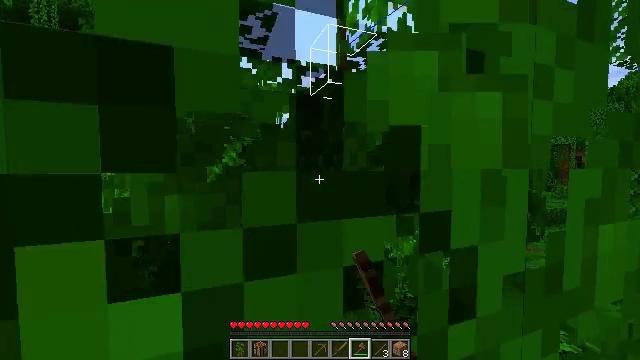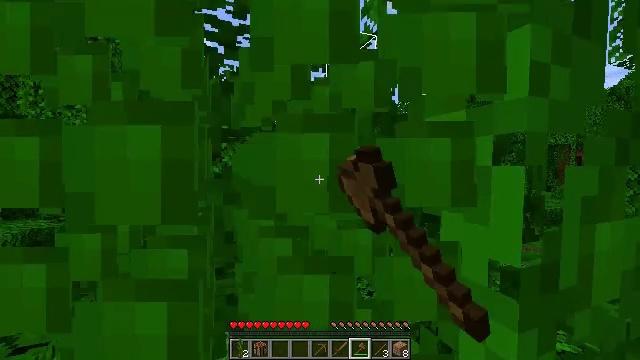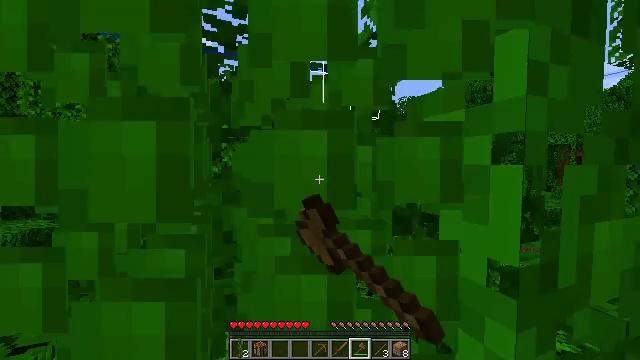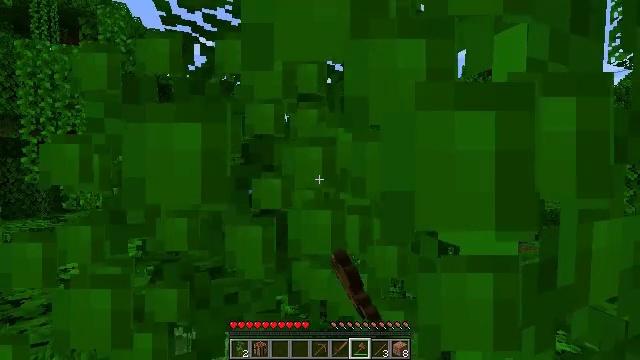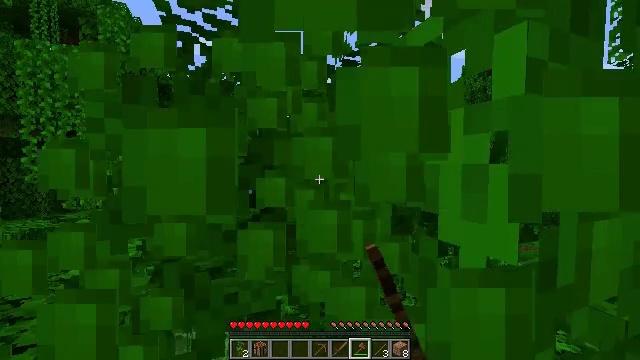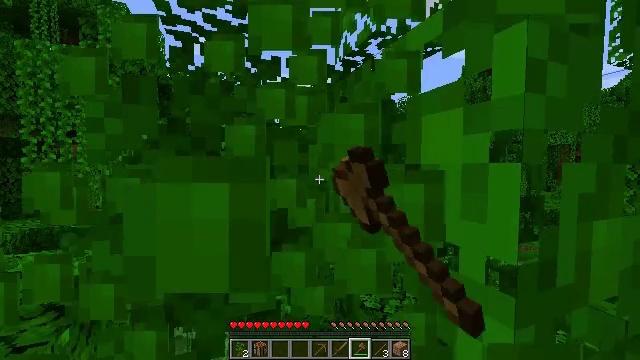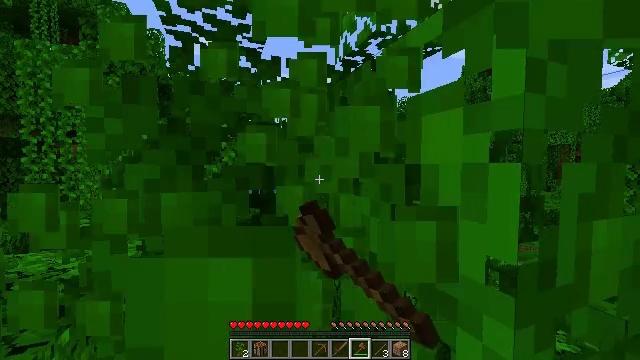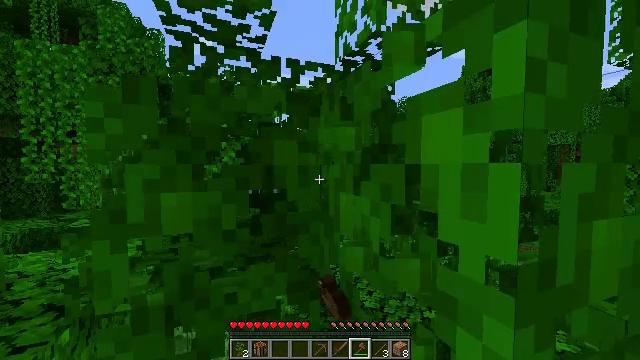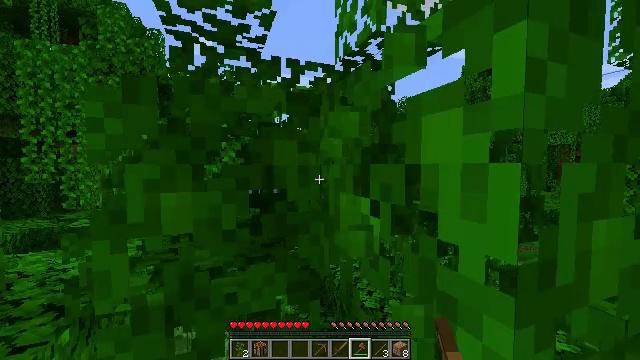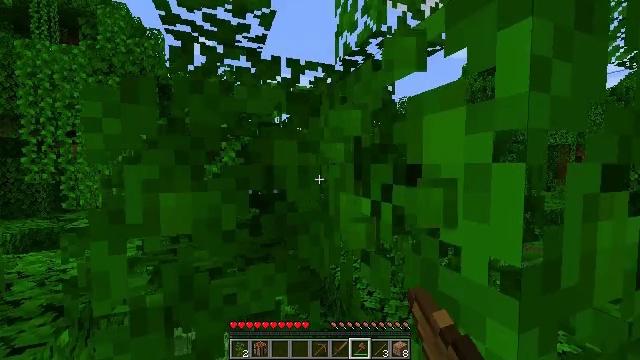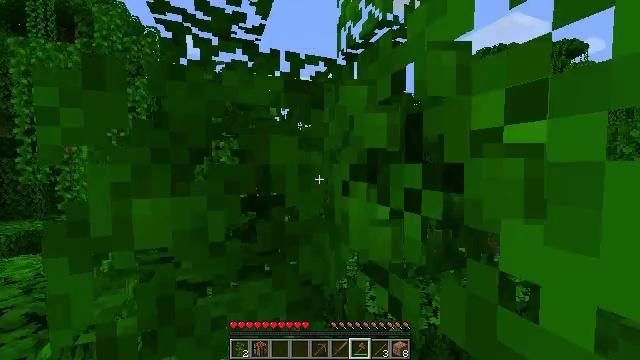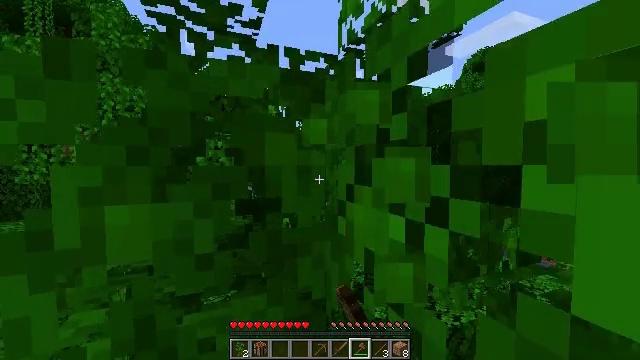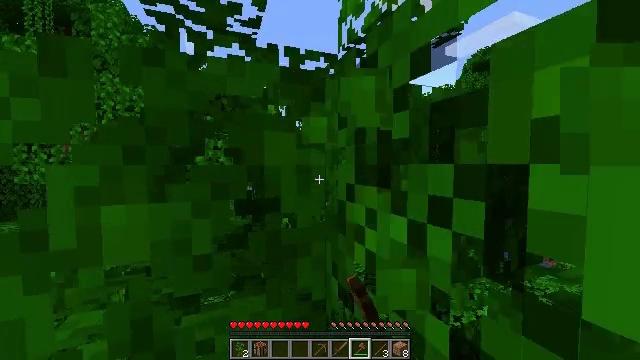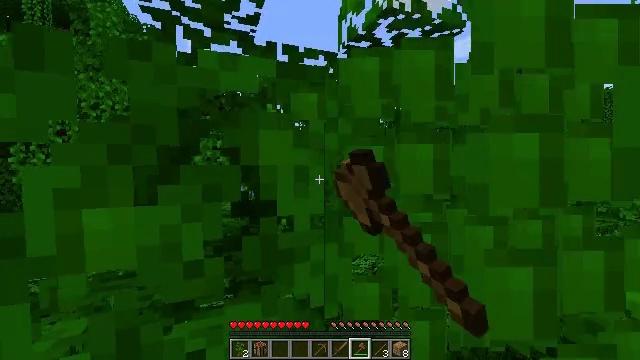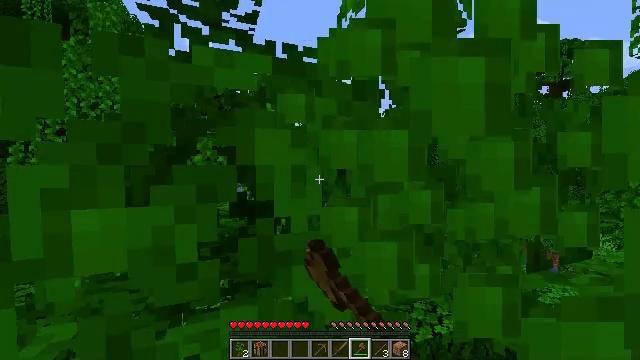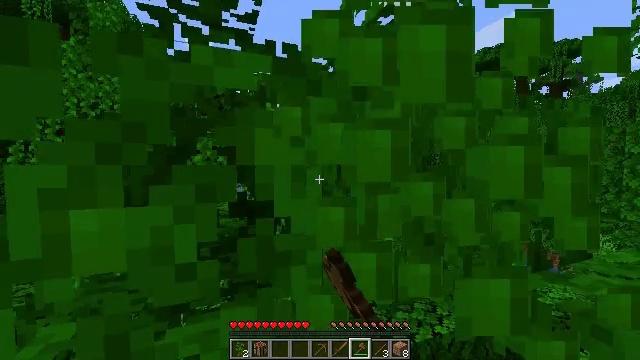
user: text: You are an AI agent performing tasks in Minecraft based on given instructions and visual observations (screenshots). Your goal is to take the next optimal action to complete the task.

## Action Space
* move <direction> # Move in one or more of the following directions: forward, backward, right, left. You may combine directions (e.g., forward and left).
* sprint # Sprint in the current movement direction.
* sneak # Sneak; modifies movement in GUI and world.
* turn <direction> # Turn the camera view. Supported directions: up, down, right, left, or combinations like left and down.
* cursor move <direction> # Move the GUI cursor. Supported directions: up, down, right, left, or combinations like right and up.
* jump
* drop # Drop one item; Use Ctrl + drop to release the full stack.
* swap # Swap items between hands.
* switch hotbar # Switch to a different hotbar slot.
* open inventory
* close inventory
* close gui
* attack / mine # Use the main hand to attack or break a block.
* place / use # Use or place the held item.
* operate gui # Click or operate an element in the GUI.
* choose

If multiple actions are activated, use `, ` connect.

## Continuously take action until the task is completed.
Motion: motion action
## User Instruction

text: Collect jungle leaves by breaking them.
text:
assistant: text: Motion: attack / mine
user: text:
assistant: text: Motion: attack / mine
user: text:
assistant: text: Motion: attack / mine
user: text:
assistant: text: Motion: attack / mine
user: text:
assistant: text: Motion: attack / mine
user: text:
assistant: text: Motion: attack / mine
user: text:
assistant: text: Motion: attack / mine
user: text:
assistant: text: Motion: attack / mine
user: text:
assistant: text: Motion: move forward, attack / mine
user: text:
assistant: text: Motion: move forward, attack / mine
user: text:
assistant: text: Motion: attack / mine
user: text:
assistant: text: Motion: attack / mine
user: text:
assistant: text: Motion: attack / mine
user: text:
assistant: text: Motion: attack / mine
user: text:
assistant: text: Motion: attack / mine
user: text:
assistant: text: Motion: attack / mine
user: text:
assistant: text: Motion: attack / mine
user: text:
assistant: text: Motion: attack / mine